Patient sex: F
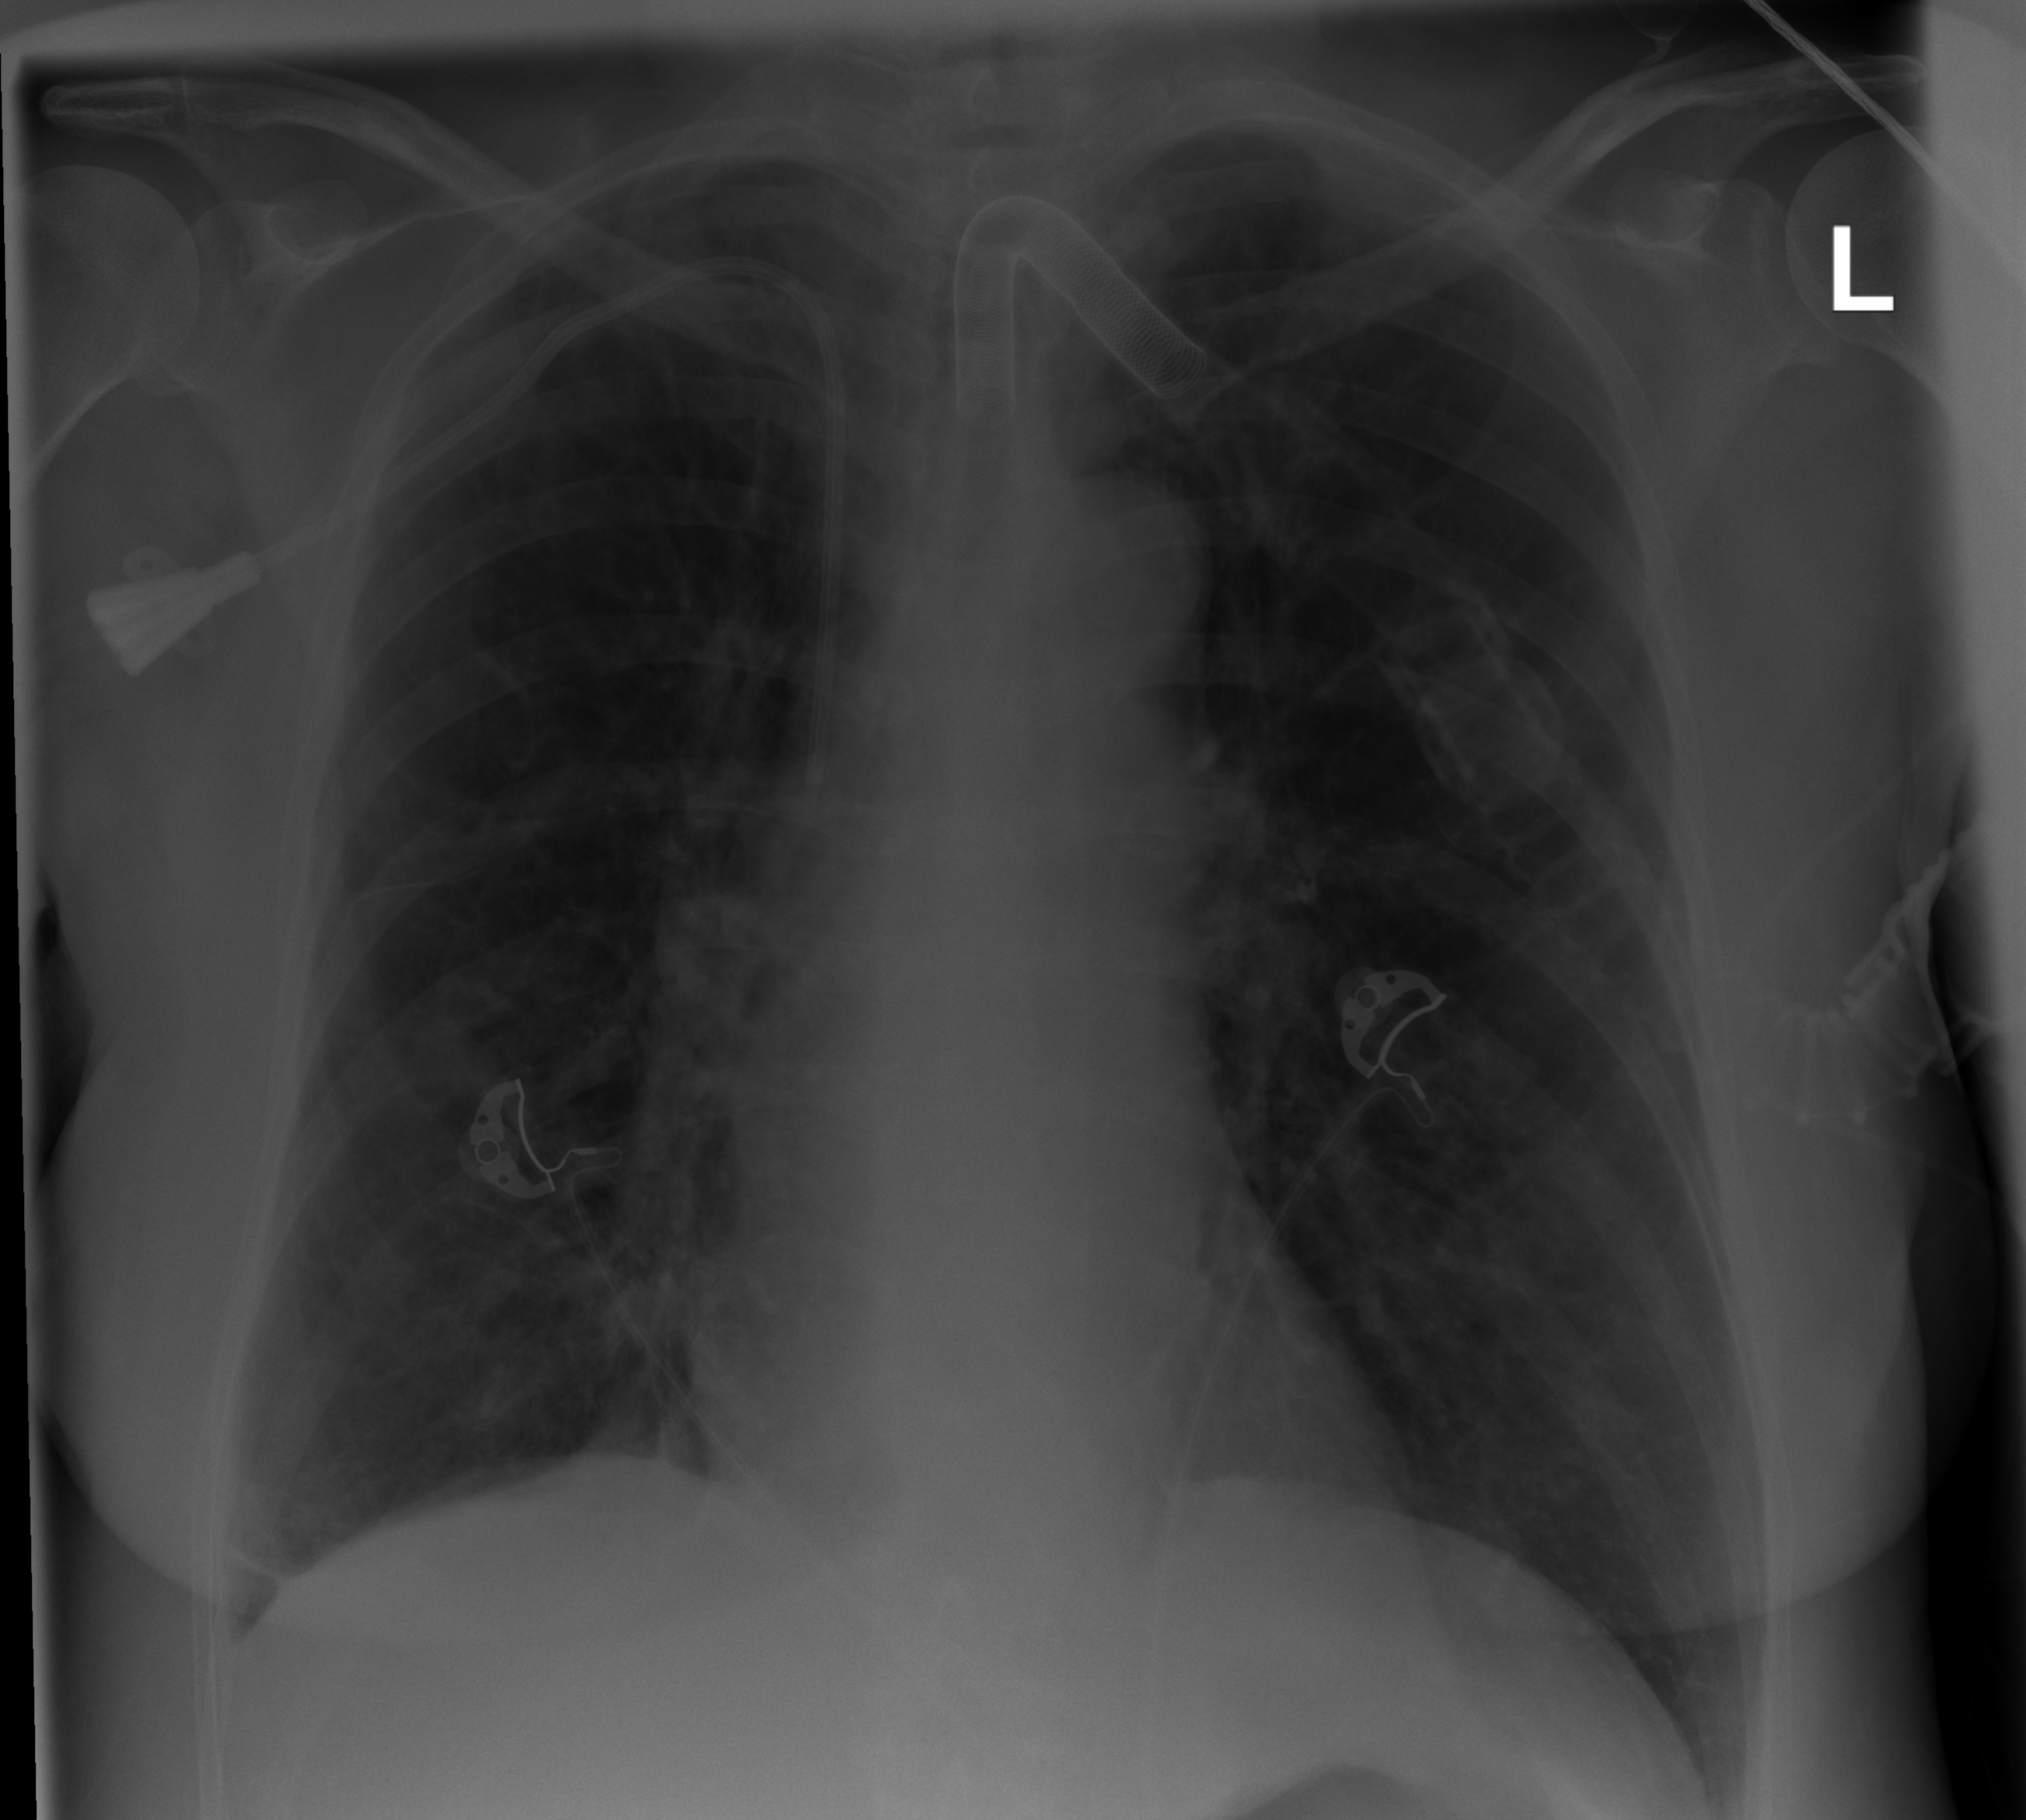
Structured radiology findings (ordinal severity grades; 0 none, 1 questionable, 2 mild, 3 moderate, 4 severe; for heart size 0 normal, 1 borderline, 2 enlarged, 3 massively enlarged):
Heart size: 0
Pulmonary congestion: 0
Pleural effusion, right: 0
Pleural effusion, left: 0
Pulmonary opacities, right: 0
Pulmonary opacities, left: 0
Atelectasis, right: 2
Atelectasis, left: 0